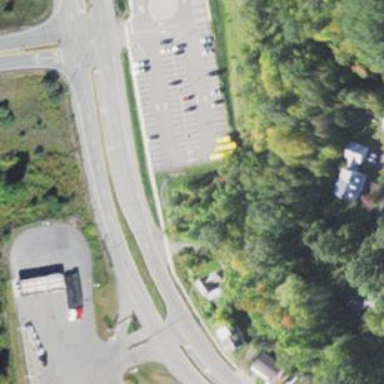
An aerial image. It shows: Paved parking area with park and ride facility. The parking area includes charging station.